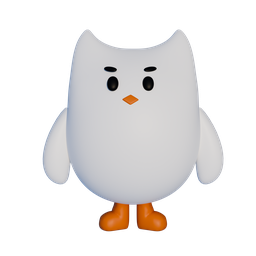
Label: decoration